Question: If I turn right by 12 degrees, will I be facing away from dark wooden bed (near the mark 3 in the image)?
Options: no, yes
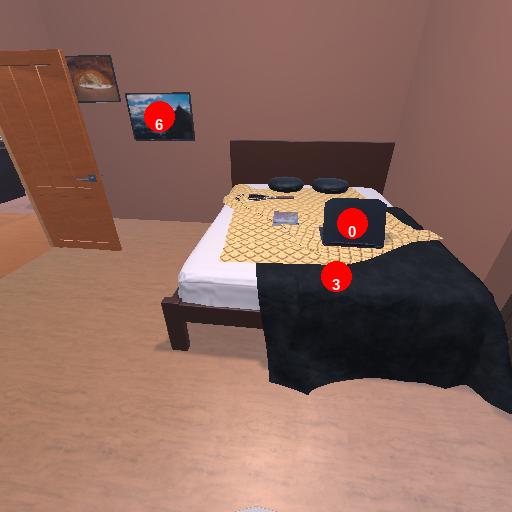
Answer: no